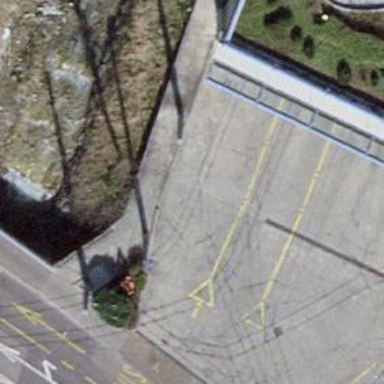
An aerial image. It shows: Asphalt driveway designated for service vehicles with trolley wires.